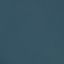
Label: SeaLake